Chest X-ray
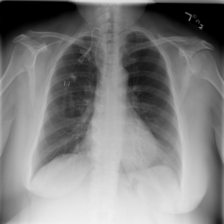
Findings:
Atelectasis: negative
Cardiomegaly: negative
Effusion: negative
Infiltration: negative
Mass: negative
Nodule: negative
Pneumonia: negative
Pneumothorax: negative
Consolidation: negative
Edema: negative
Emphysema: negative
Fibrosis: negative
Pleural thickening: negative
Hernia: negative